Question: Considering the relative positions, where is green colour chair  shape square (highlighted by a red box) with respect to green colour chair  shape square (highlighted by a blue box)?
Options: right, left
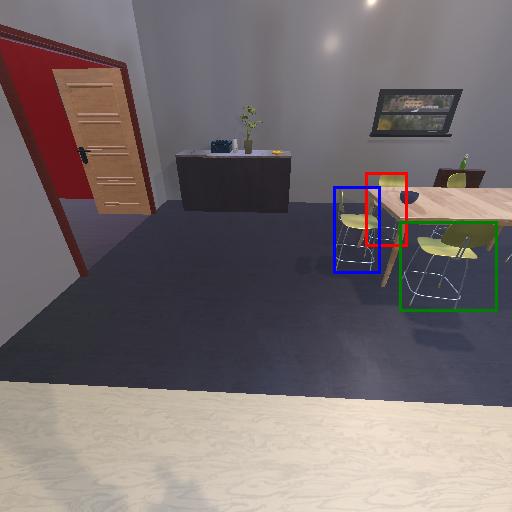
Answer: right